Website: walmart
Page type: cart
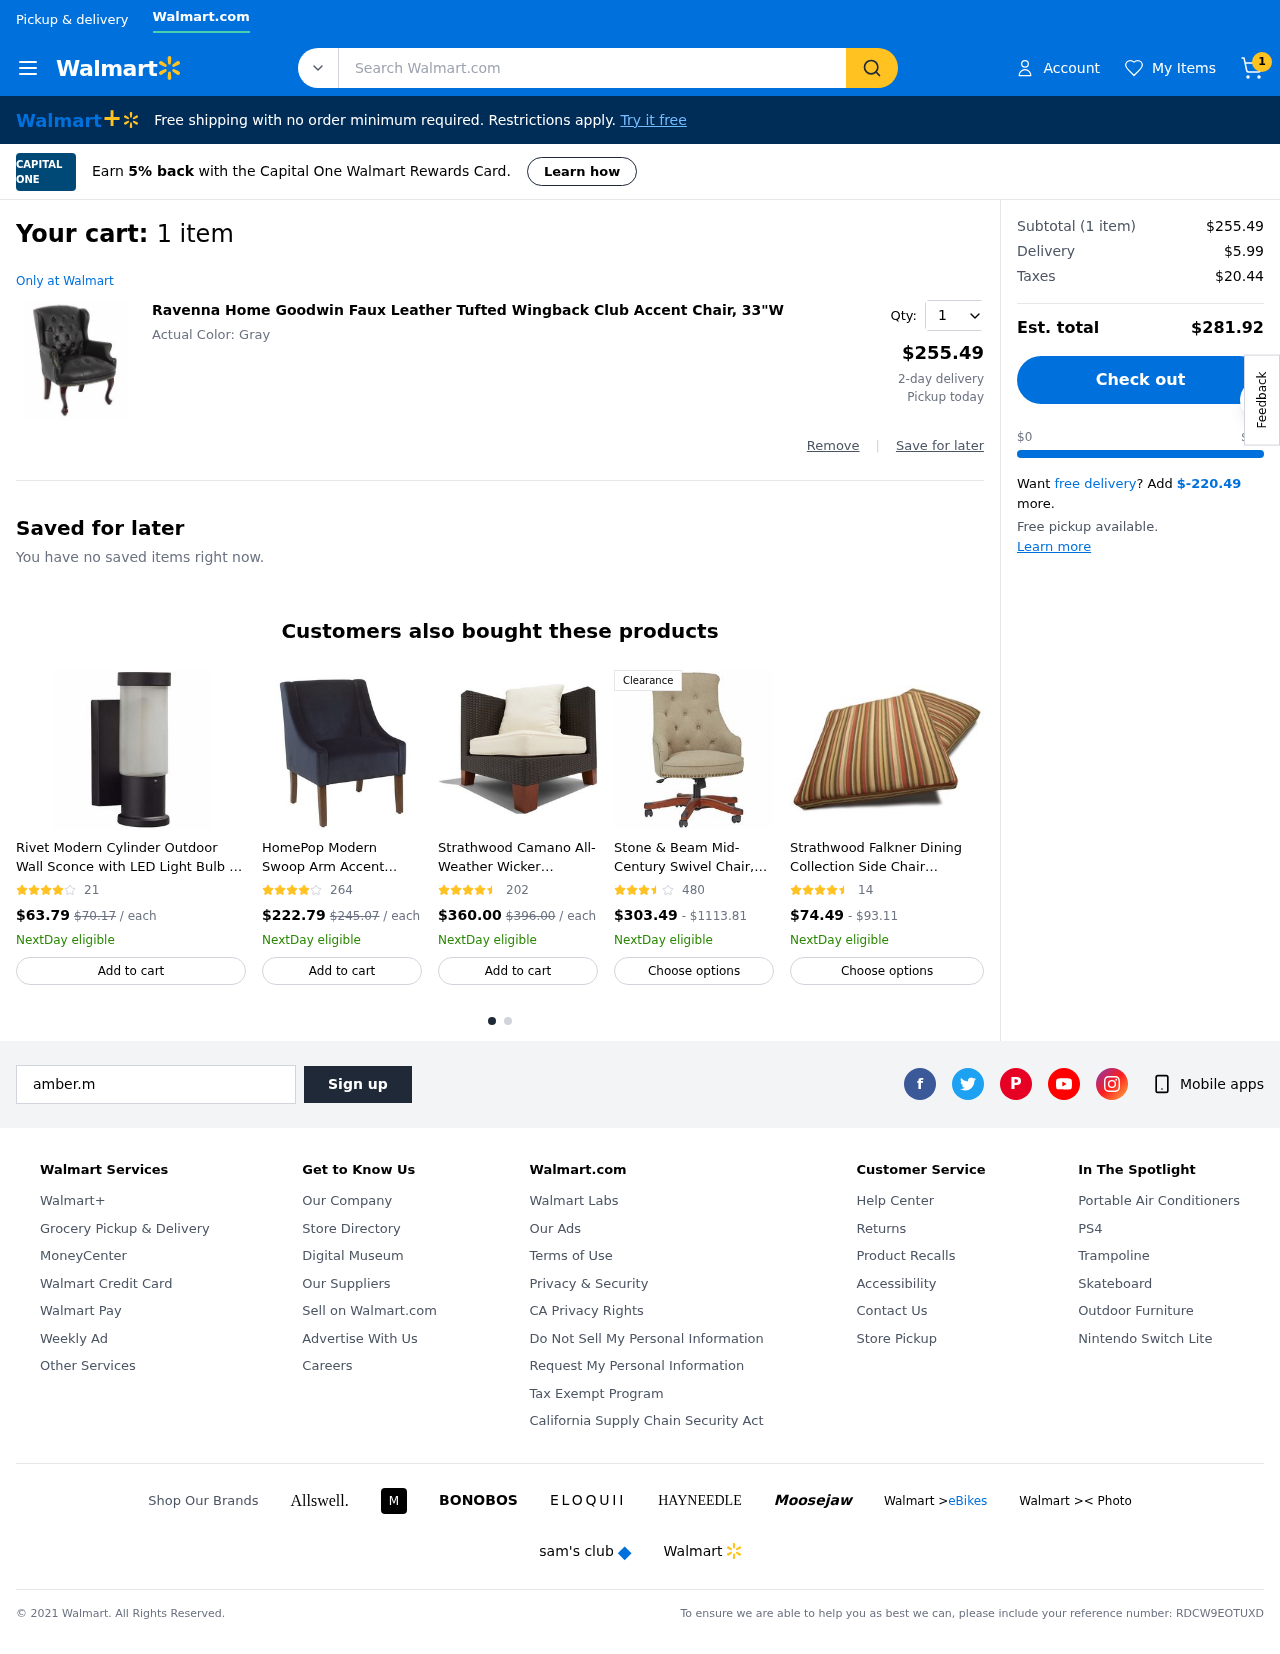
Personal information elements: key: PII_EMAIL
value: amber.mercado@gmail.com
Product elements: key: PRODUCT1_NAME
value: Ravenna Home Goodwin Faux Leather Tufted Wingback Club Accent Chair, 33"W
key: PRODUCT1_PRICE
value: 255.49
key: PRODUCT1_QUANTITY
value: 1
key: PRODUCT2_NAME
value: Rivet Modern Cylinder Outdoor Wall Sconce with LED Light Bulb - 4.73 x 4.32 x 9.73 Inches, Antique B
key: PRODUCT2_NUM_RATINGS
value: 21
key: PRODUCT2_PRICE
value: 63.79
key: PRODUCT3_NAME
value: HomePop Modern Swoop Arm Accent Chair, Gray Geometric Pattern
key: PRODUCT3_NUM_RATINGS
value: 264
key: PRODUCT3_PRICE
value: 222.79
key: PRODUCT4_NAME
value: Strathwood Camano All-Weather Wicker Sectional Sofa Seat, Left
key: PRODUCT4_NUM_RATINGS
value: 202
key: PRODUCT4_PRICE
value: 360
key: PRODUCT5_NAME
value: Stone & Beam Mid-Century Swivel Chair, 23.6"W, Beige
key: PRODUCT5_NUM_RATINGS
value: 480
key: PRODUCT5_PRICE
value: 303.49
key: PRODUCT6_NAME
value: Strathwood Falkner Dining Collection Side Chair Cushion, Set of 2, Donnelly Woodland
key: PRODUCT6_NUM_RATINGS
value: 14
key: PRODUCT6_PRICE
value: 74.49
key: PRODUCT2_ORIGINAL_PRICE
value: $70.17
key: PRODUCT3_ORIGINAL_PRICE
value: $245.07
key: PRODUCT4_ORIGINAL_PRICE
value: $396.00
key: PRODUCT5_PRICE_MAX
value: $1113.81
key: PRODUCT6_PRICE_MAX
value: $93.11
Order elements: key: ORDER_NUM_ITEMS
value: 1
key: ORDER_NUM_ITEMS
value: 1 item
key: ORDER_SUBTOTAL
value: $255.49
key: ORDER_SHIPPING_COST
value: $5.99
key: ORDER_TAX
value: $20.44
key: ORDER_TOTAL
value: $281.92
Search elements: key: HEADER_SEARCH
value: Search Walmart.com